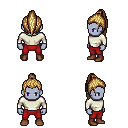
a pixel art fantasy rpg character, male body template, dark elf, purple skin, white long-sleeve shirt, red pants, blonde long topknot hairstyle, brown shoes, four views (front, back, left, right), 2x2 character sprite sheet, small pixel art, hard edges, no anti-aliasing